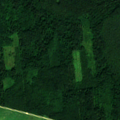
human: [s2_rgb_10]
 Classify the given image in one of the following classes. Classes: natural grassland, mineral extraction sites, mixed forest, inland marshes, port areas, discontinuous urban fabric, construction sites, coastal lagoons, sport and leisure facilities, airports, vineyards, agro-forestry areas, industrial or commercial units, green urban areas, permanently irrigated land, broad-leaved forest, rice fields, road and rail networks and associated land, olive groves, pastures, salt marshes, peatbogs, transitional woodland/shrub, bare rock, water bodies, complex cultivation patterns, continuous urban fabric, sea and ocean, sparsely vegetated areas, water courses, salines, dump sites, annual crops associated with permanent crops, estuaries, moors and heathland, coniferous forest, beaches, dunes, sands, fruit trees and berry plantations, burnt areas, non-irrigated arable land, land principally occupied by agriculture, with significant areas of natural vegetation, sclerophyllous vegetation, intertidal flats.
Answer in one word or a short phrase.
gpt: pastures, mixed forest, transitional woodland/shrub